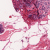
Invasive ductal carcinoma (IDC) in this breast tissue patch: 0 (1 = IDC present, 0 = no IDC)